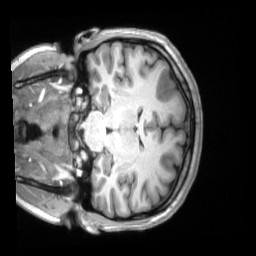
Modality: T1w
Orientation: coronal
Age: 20
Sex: female
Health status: ill
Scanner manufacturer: siemens
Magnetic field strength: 3 T
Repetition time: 2.2 s
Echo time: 0.00157 s